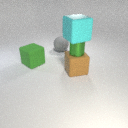
large gray rubber sphere behind large green rubber cube